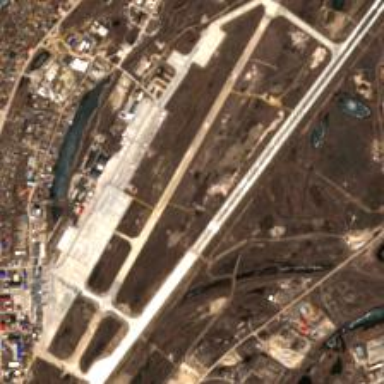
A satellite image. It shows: View of runway in airport.